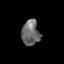
Tissue: skin
Cell type: Epithelial cells
Senescence score: 0.2314
Nuclear area (px): 447
Mean DAPI intensity: 106.62